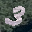
Label: 3